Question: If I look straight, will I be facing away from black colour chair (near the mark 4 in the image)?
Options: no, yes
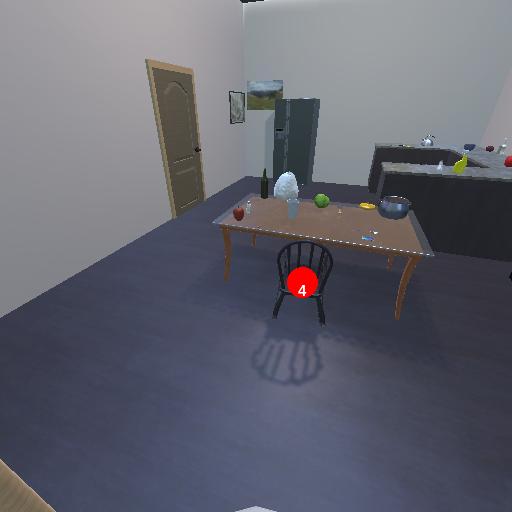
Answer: no